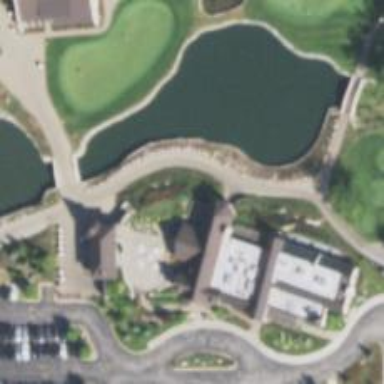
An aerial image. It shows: Path for both road and golf.